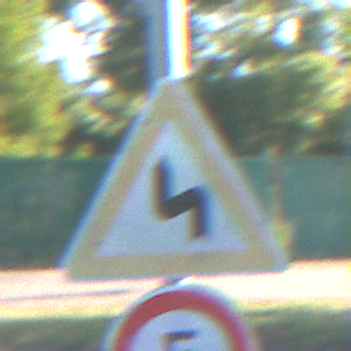
Verkehrszeichen: DoppelkurveZunaechstLinks
Zusatzzeichen unten: Geschwindigkeit5
Umgebung: Outdoor, Urban
Tageszeit: MorningAfternoon
Wetter: Clear
Licht: Natural
Jahreszeit: NotSpecified
Kontrast: HighContrast